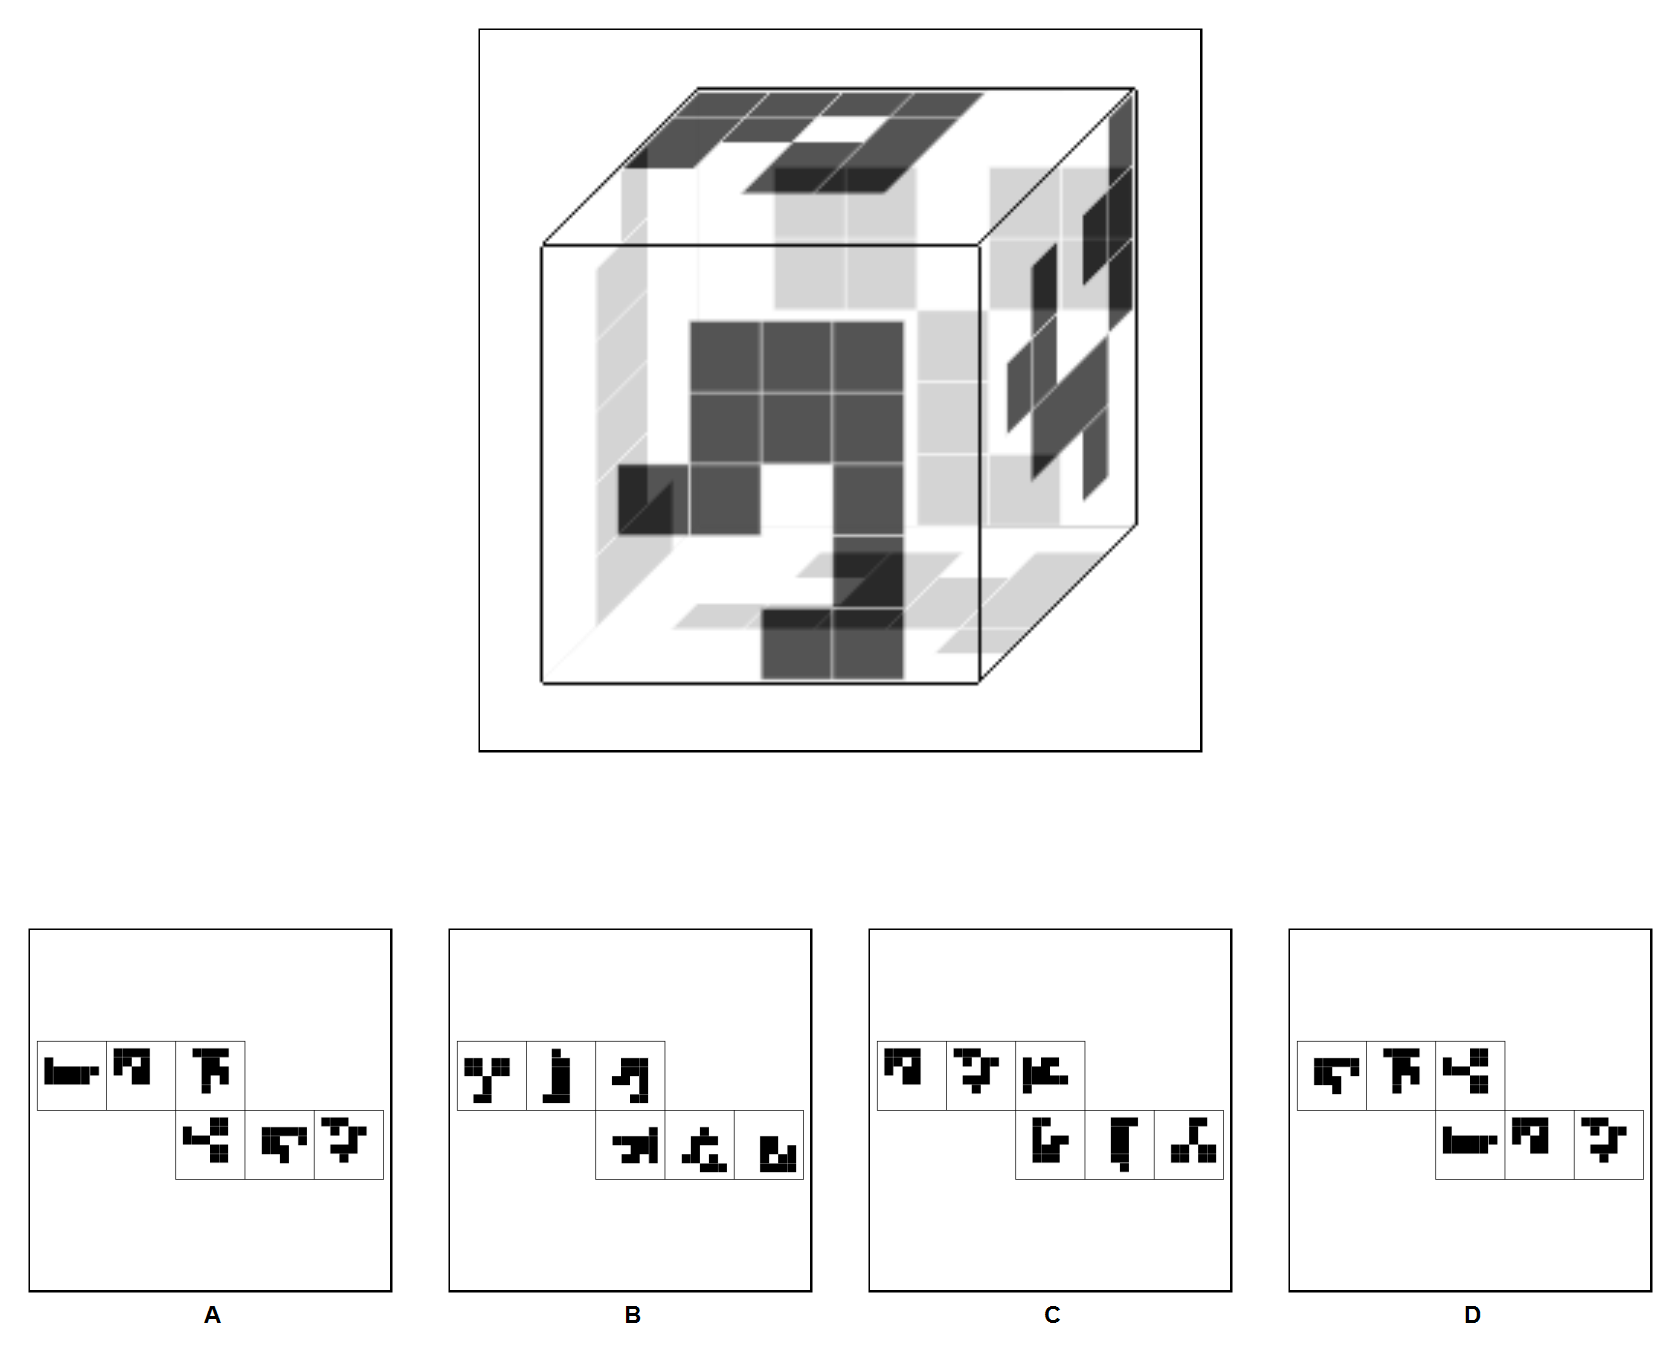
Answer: A